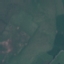
Land use / land cover class: Pasture